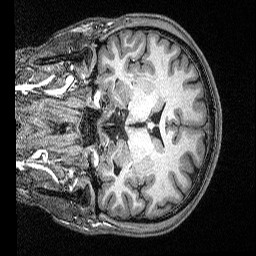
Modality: T1w
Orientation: coronal
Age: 25
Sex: male
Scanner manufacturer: siemens
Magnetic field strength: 3 T
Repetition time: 2.53 s
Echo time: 0.00342 s